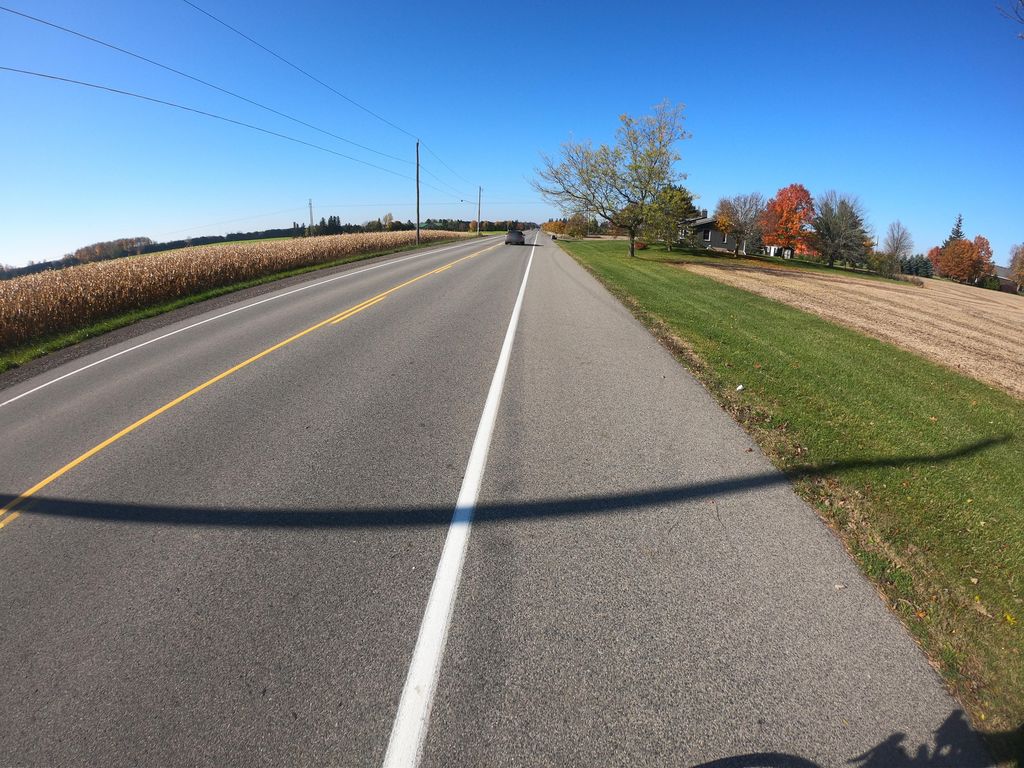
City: kitchener-waterloo